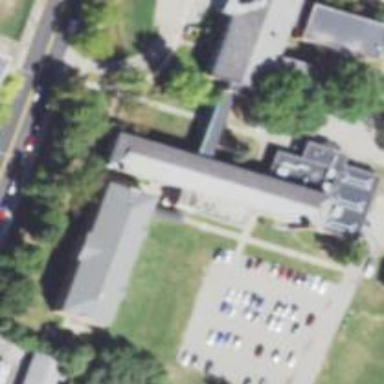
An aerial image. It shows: School.